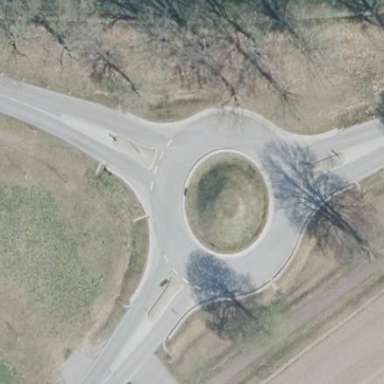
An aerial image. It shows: Secondary road made of asphalt leading to roundabout.